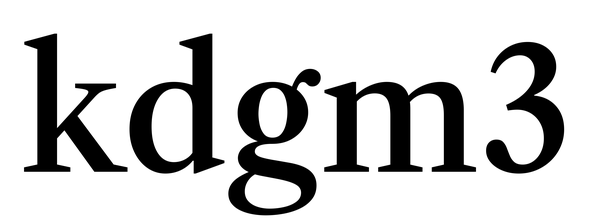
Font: LibreCaslonText_Medium